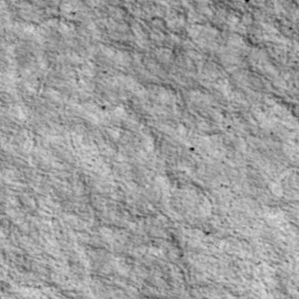
Label: non_frost